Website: slack
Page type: billing-address
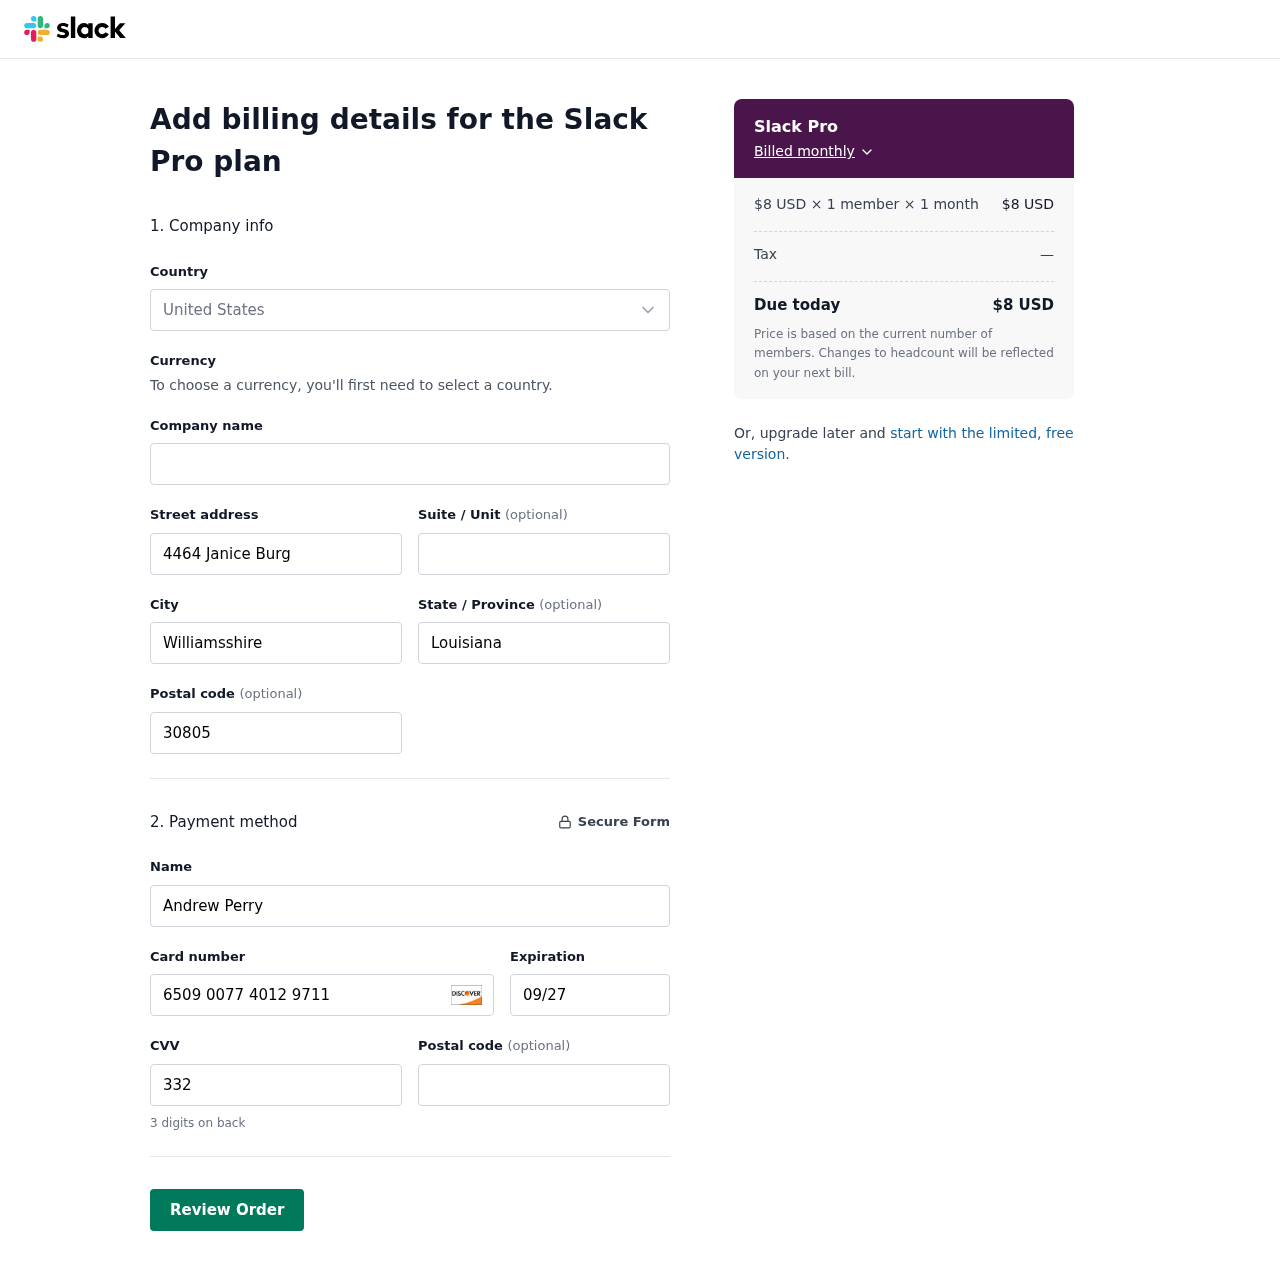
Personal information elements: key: PII_CARD_CVV
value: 332
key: PII_CARD_EXPIRY
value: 09/27
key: PII_CARD_NUMBER
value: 6509 0077 4012 9711
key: PII_CITY
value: Williamsshire
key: PII_COUNTRY
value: United States
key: PII_FULLNAME
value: Andrew Perry
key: PII_POSTCODE
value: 30805
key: PII_STATE
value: Louisiana
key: PII_STREET
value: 4464 Janice Burg
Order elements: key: ORDER_PLAN_PRICE
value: $8 USD
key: ORDER_NUM_MEMBERS
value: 1 member
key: ORDER_NUM_MONTHS
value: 1 month
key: ORDER_SUBTOTAL
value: $8 USD
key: ORDER_TAX
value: —
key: ORDER_TOTAL
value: $8 USD